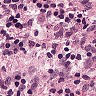
Metastatic tissue present: no